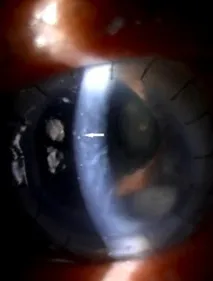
A. Coin-shaped keratic precipitate on the cornea endothelium (white arrow).
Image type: ophthalmic_imaging (slit_lamp_photograph)